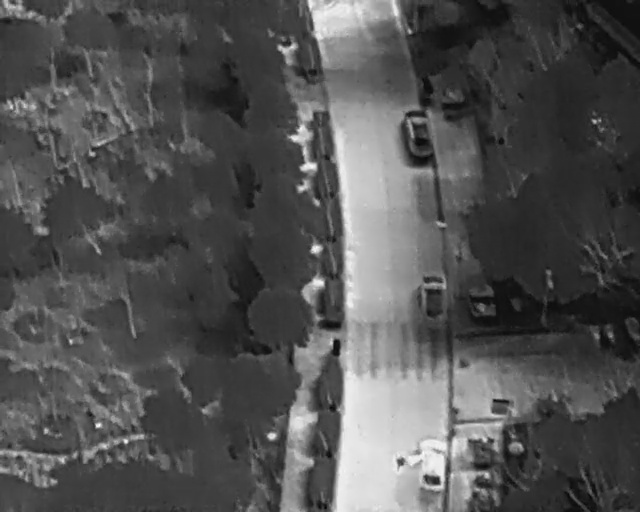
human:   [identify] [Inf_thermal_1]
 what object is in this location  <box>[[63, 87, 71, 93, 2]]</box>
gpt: <ref>1 medium car at the bottom</ref>

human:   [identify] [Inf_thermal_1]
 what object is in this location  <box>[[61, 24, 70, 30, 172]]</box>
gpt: <ref>1 medium car at the top</ref>